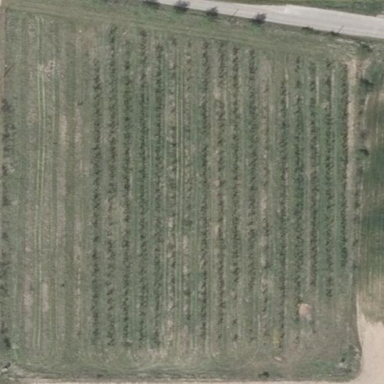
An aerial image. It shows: Orchard.